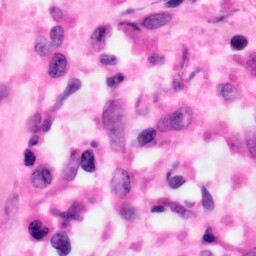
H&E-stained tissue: Pancreatic